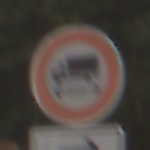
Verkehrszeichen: TatsaechlicheLaenge
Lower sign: RichtungsangabeDurchPfeile5
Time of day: SunriseSunset
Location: Outdoor (Nature)
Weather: Clear
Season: NotSpecified
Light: Natural